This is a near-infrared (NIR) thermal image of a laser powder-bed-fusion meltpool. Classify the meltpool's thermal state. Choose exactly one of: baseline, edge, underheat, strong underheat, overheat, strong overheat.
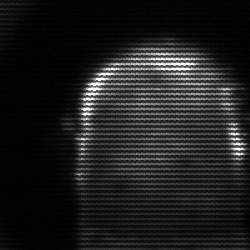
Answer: baseline